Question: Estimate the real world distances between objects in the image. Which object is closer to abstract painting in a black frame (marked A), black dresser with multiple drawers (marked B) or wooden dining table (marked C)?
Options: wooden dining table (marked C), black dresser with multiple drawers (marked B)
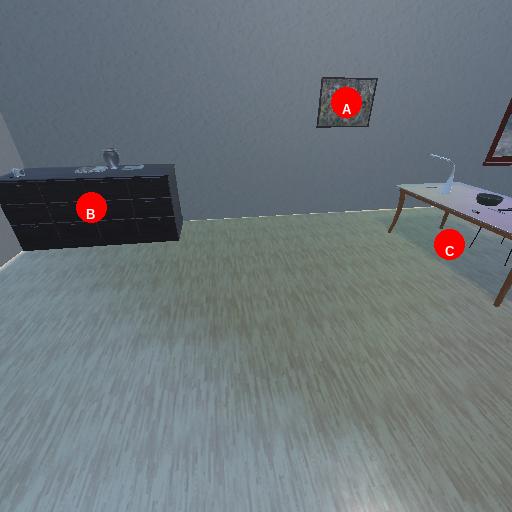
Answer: wooden dining table (marked C)